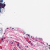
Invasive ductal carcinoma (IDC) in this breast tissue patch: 0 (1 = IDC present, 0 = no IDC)